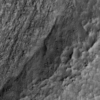
Label: not_dusty